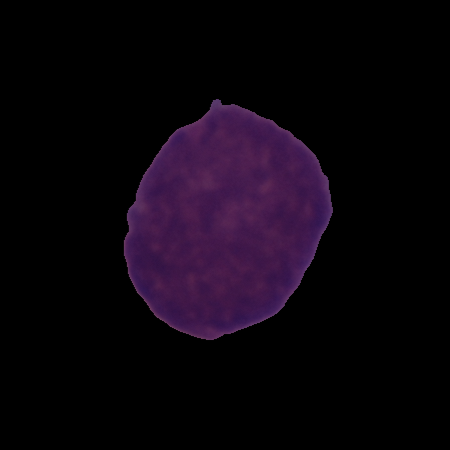
Label: cancer